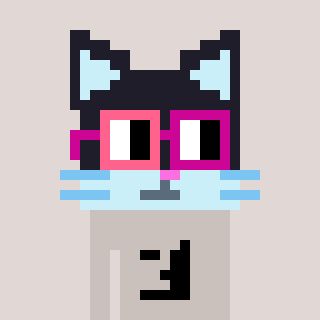
a pixel art character with square pink and red glasses, a cat-shaped head and a foggrey-colored body on a warm background